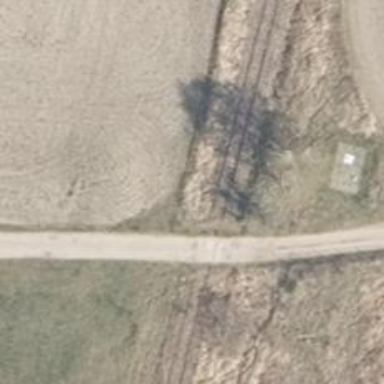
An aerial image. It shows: Railway level crossing.